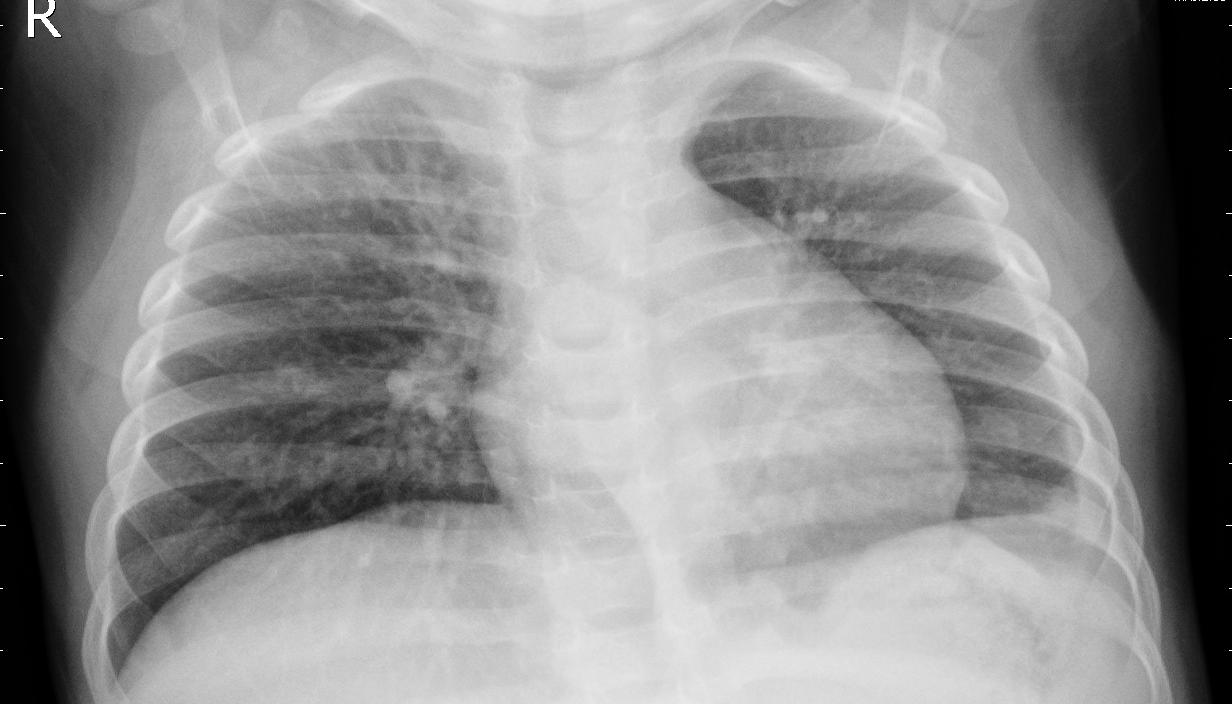
Diagnosis: PNEUMONIA